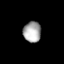
Tissue: skin
Cell type: Epithelial cells
Senescence score: 0.2375
Nuclear area (px): 358
Mean DAPI intensity: 169.29